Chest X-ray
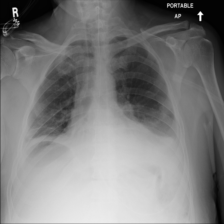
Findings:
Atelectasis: positive
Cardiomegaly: negative
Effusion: positive
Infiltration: positive
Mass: negative
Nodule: negative
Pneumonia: negative
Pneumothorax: negative
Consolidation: negative
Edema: negative
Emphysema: negative
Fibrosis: negative
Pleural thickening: positive
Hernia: negative